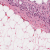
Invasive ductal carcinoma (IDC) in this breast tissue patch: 1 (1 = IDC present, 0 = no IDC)